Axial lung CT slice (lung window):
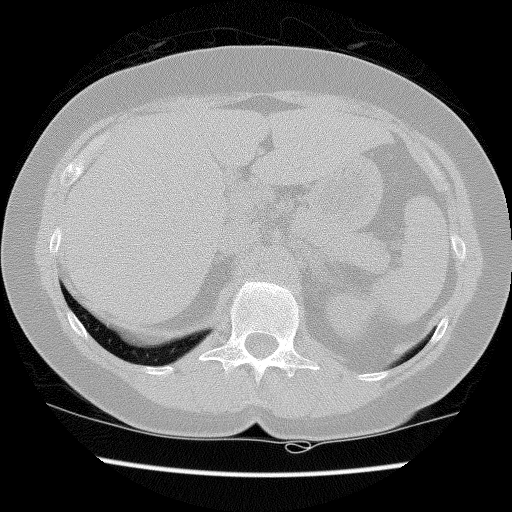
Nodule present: no